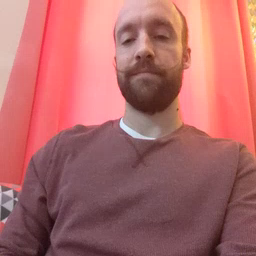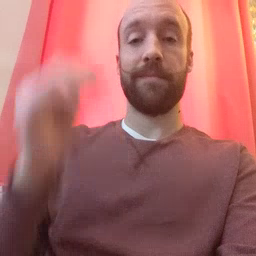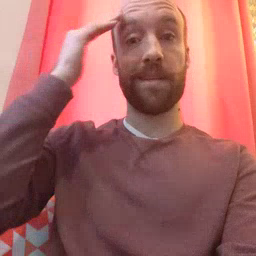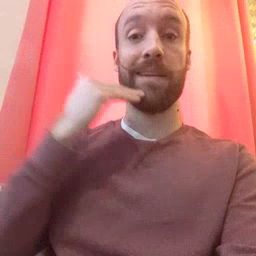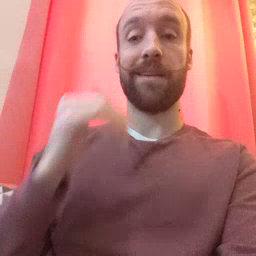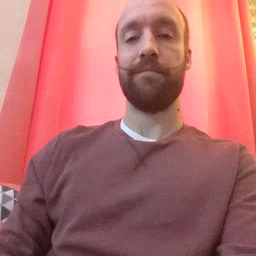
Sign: head